Aerial crown-view tile of a tropical tree (Barro Colorado Island, Panama), acquired 20250124:
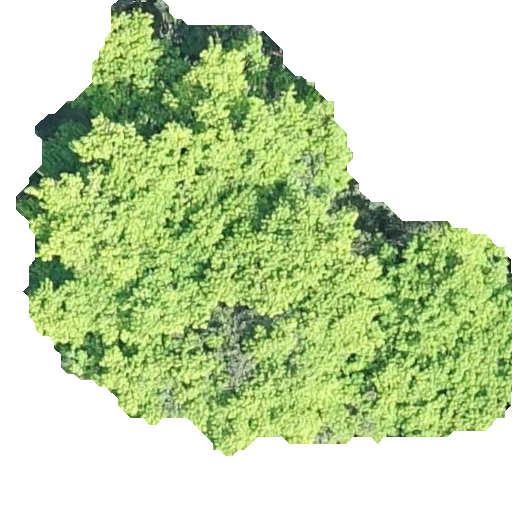
Species: Tachigali panamensis
GBIF accepted scientific name: Tachigali panamensis
Crown area: 226.063 m²